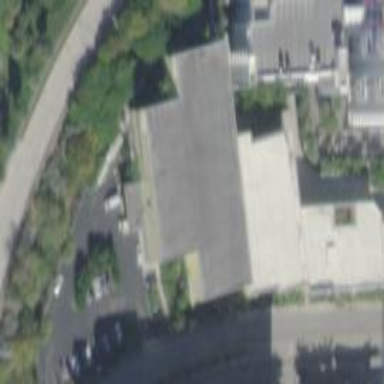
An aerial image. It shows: Building used for storage rental.